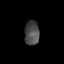
Tissue: skin
Cell type: Epithelial cells
Senescence score: 0.7215
Nuclear area (px): 349
Mean DAPI intensity: 74.923